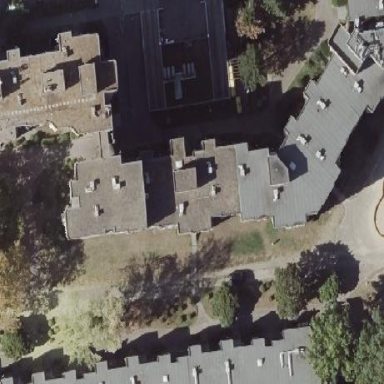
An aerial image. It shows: Modern apartment building with flat roof. The building is grey with dark grey roof.